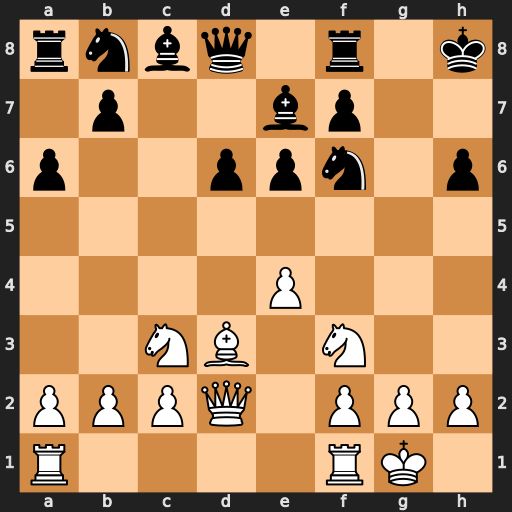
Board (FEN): rnbq1r1k/1p2bp2/p2ppn1p/8/4P3/2NB1N2/PPPQ1PPP/R4RK1
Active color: w
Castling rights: -
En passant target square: -
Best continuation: Qxh6+ Nh7 e5 f5 exf6